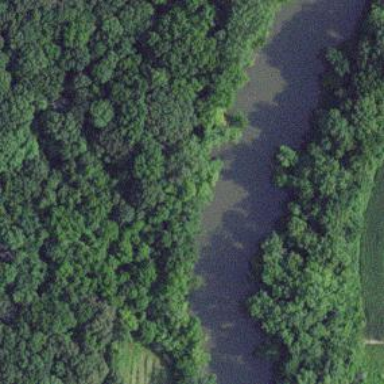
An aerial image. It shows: Beautiful river scene.